【题型】填空题　【知识点】平面几何　【难度】medium
规定：如果经过三角形一个顶点的直线把这个三角形分成两个小三角形，其中一个小三角形是等腰三角形，另一个小三角形和原三角形相似，那么这样的三角形称为“和谐三角形”，这条直线称为这个三角形的“和谐分割线”。例如，在Rt$\triangle ABC$中，$\angle C = 90^\circ$，$CA = CB$，$CD$是斜边$AB$上的高，其中$\triangle ACD$是等腰三角形，且$\triangle BCD$和$\triangle ABC$相似，所以$\triangle ABC$是“和谐三角形”，直线$CD$为$\triangle ABC$的“和谐分割线”。请依据规定求解问题：已知$\triangle DEF$是“和谐三角形”，$\angle D = 42^\circ$，当直线$EG$是$\triangle DEF$的“和谐分割线”时，$\angle F$ 的度数是 \underline{\quad\quad}$\boldsymbol{54^\circ}$ $\overset{\displaystyle\text{或}}{\underline{\hspace{2em}}}$ $\boldsymbol{27^\circ}$ $\overset{\displaystyle\text{或}}{\underline{\hspace{2em}}}$ $\boldsymbol{46^\circ}$ $\overset{\displaystyle\text{或}}{\underline{\hspace{2em}}}$ $\boldsymbol{32^\circ}$$\overset{\displaystyle\text{.}}{\underline{\hspace{2em}}}$。（写出所有符合条件的情况）

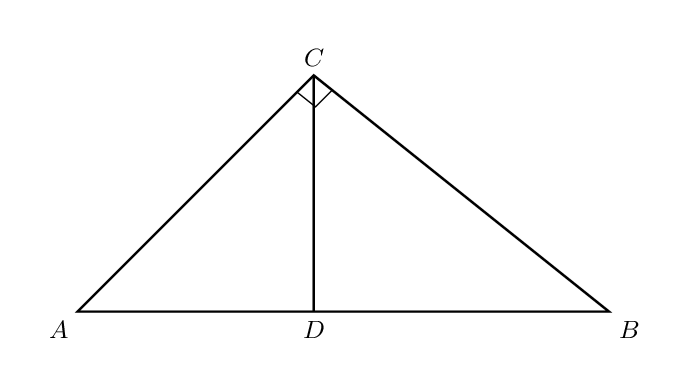
【解答】
\pagestyle{empty}
\noindent
【分析】分为 $\triangle DEG$ 是等腰三角形，$\triangle EFG$ 与 $\triangle DEF$ 相似及 $\triangle EFG$ 是等腰三角形，$\triangle DEG$ 与 $\triangle DEF$ 相似；当 $\triangle DEG$ 是等腰三角形时，又分为 $DG = EG$ 和 $DE = DG$ 两种；当 $\triangle EFG$ 是等腰三角形时，也分为 $EG = FG$ 和 $EF = FG$ 两种进行讨论。

\vspace{0.5em}
【解答】解：若 $\triangle DEG$ 是等腰三角形，$\triangle EFG$ 与 $\triangle DEF$ 相似，

如图 1，\\

当 $DG = EG$，$\angle GEF = \angle D = 42^\circ$ 时，

$\therefore \angle DEG = \angle D = 42^\circ$，

$\therefore \angle F = 180^\circ - \angle D - \angle DEF = 180^\circ - 3 \times 42^\circ = 54^\circ$，

如图 2，\\

当 $DE = DG$，$\angle FGE = \angle D = 42^\circ$ 时，

$\therefore \angle DGE = \angle DEG = \dfrac{180^\circ - 42^\circ}{2} = 69^\circ$，

$\therefore \angle F = \angle DGE - \angle FEG = 69^\circ - 42^\circ = 27^\circ$，

当 $\triangle EFG$ 是等腰三角形，$\triangle DEG$ 与 $\triangle DEF$ 相似时，

如图 3，\\

当 $EG = FG$，$\angle DEG = \angle F$ 时，

$\therefore \angle F = \angle FEG$，

$\therefore \angle F = \angle FEG = \angle DEG = \dfrac{180^\circ - 42^\circ}{3} = 46^\circ$，

如图 4，\\

当 $EF = FG$，$\angle DEG = \angle F$ 时，

$\therefore \angle FEG = \angle FGE$，

设 $\angle F = \angle DEG = x^\circ$，

$\therefore \angle FEG = \angle FGE = (42 + x)^\circ$，

$\therefore x + 2(42 + x) = 180$，

$\therefore x = 32^\circ$，

$\therefore \angle F = 32^\circ$，

综上所述：$\angle F = 54^\circ$ 或 $27^\circ$ 或 $46^\circ$ 或 $32^\circ$，

故答案为 $54^\circ$ 或 $27^\circ$ 或 $46^\circ$ 或 $32^\circ$。